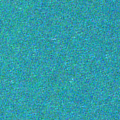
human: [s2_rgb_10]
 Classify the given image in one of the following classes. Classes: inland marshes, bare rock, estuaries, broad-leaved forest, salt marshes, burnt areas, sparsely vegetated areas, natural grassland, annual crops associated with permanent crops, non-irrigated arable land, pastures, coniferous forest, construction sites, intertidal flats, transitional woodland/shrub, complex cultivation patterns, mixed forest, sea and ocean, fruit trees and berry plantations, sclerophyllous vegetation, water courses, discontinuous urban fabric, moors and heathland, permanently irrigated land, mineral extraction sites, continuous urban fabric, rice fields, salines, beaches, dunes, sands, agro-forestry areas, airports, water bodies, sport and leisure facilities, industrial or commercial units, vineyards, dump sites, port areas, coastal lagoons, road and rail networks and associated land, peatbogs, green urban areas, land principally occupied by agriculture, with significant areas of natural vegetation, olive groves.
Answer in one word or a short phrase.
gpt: sea and ocean